Aerial crown-view tile of a tropical tree (Barro Colorado Island, Panama), acquired 20241112:
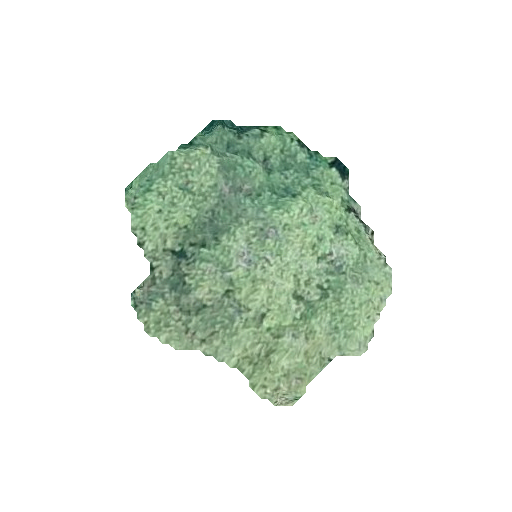
Species: Calophyllum longifolium
GBIF accepted scientific name: Calophyllum longifolium
Crown area: 80.568 m²